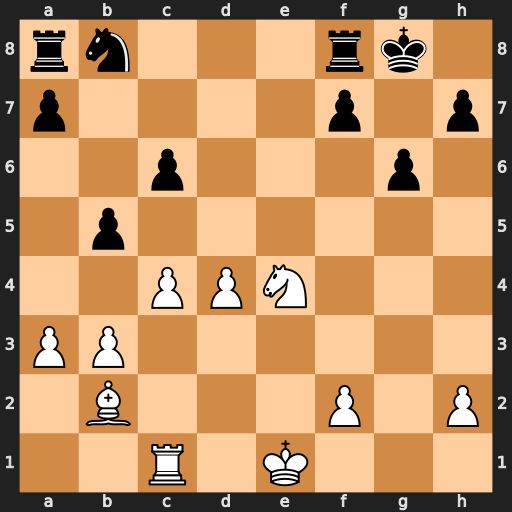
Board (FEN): rn3rk1/p4p1p/2p3p1/1p6/2PPN3/PP6/1B3P1P/2R1K3
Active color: w
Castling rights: -
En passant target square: -
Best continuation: Nf6+ Kg7 d5